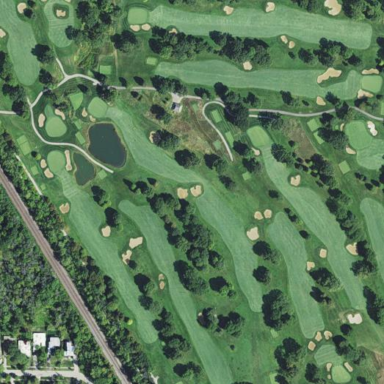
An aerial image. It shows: Golf course.